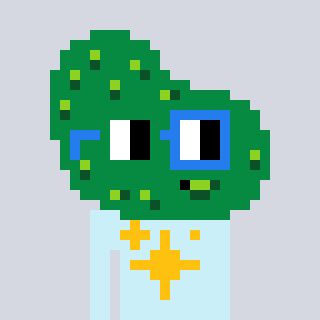
a pixel art character with square green and blue glasses, a pickle-shaped head and a cold-colored body on a cool background